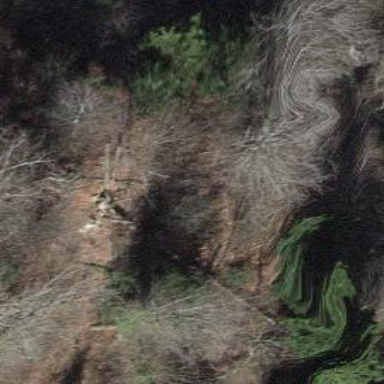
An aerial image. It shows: Natural cliff.